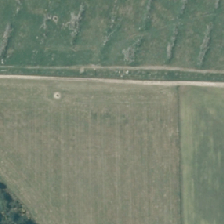
Land cover: shortrotation_cropland